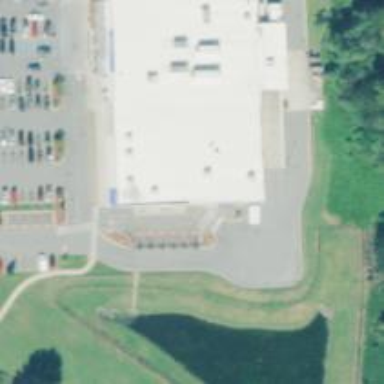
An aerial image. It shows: Pharmacy providing healthcare services.